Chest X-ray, PA view. Patient: 46 years old, sex M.
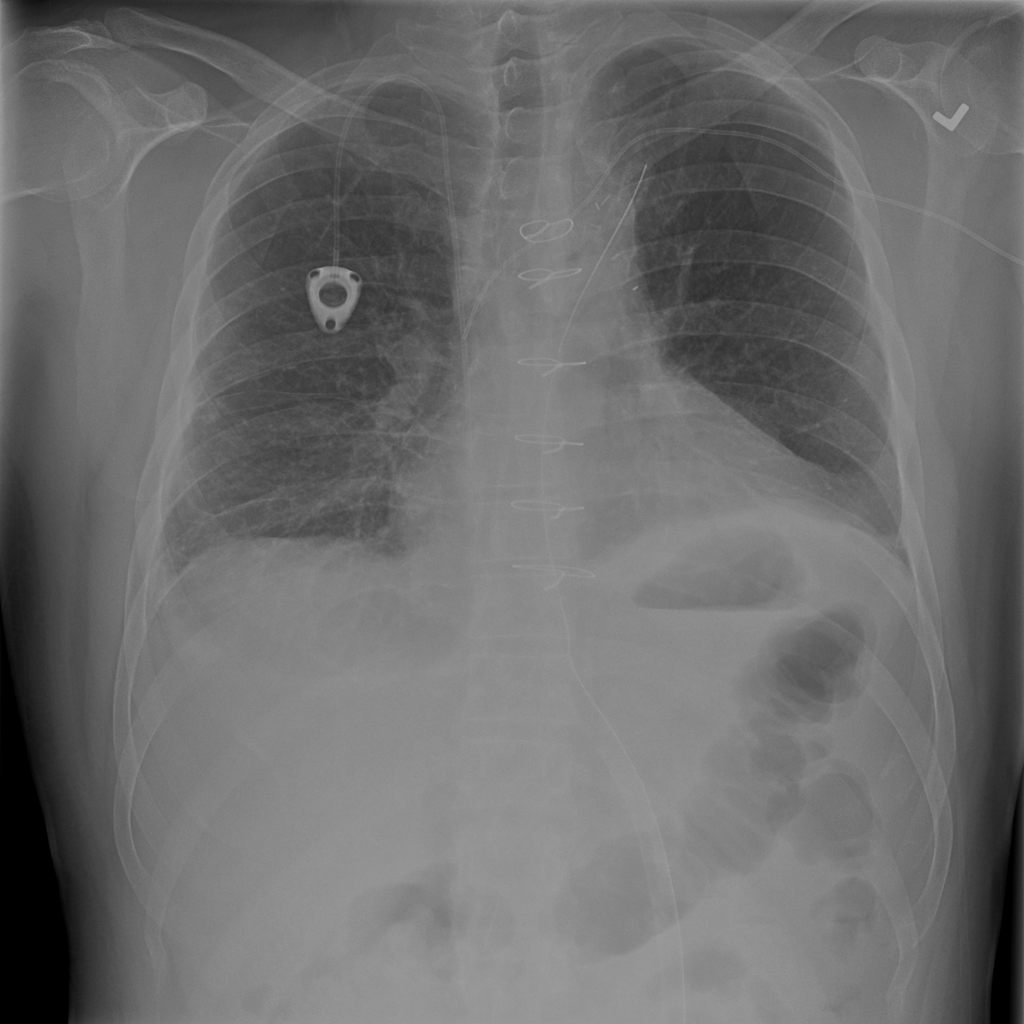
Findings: No Finding